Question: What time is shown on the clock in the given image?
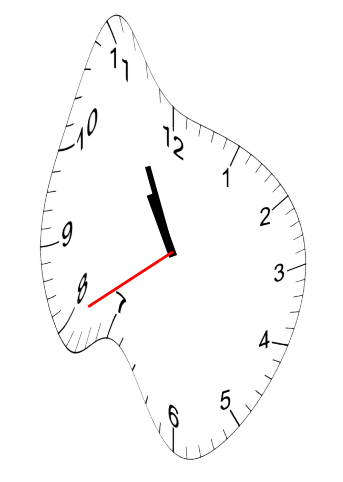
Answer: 10:55:40